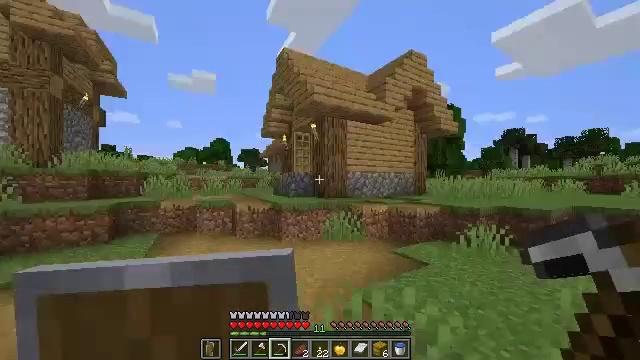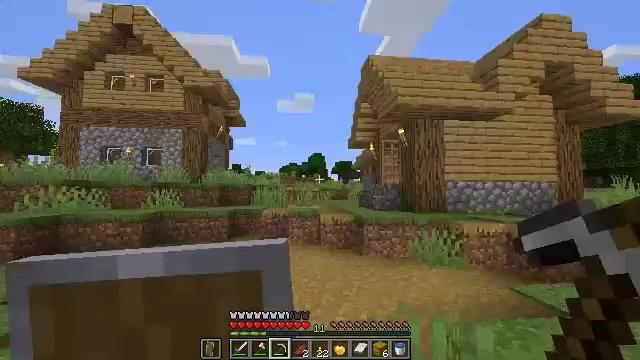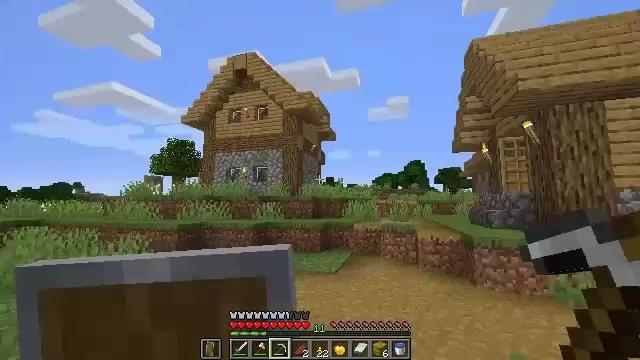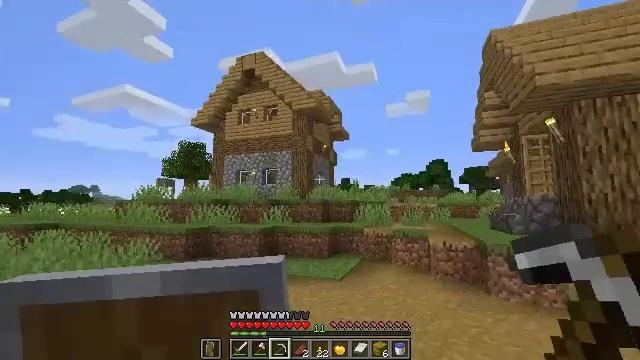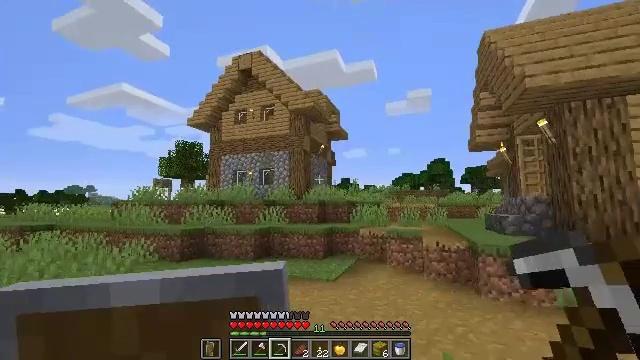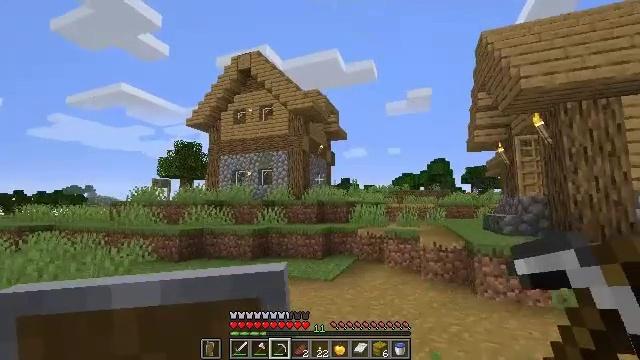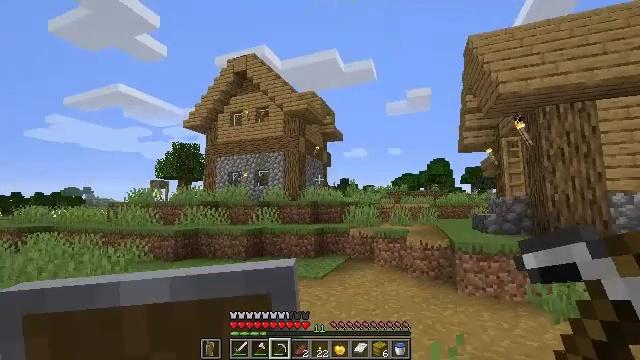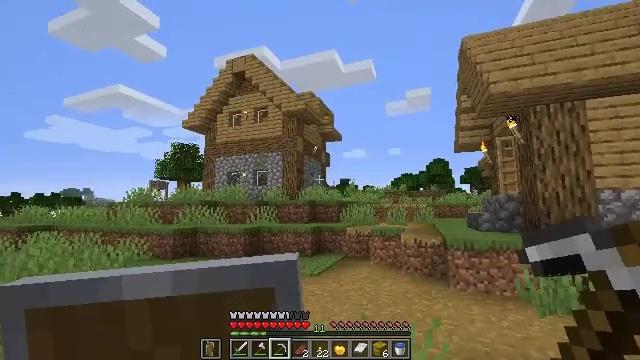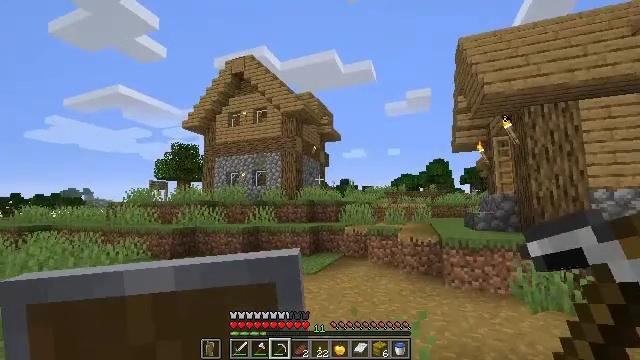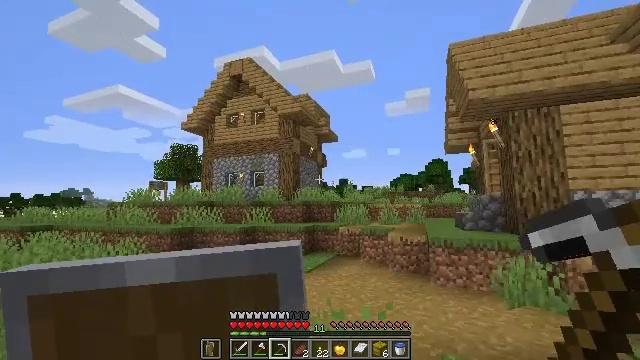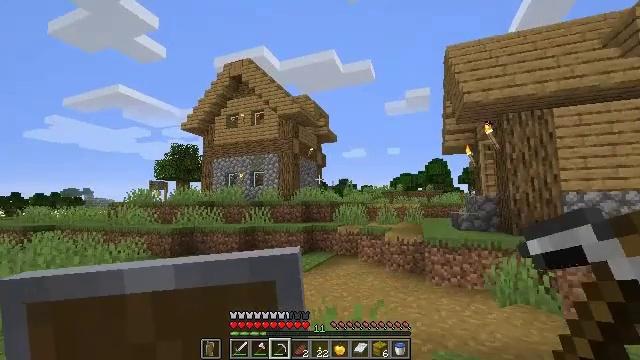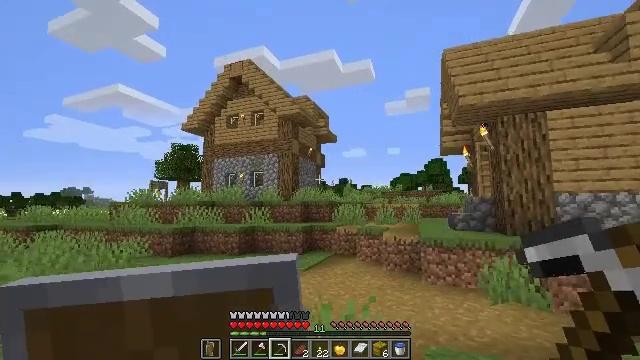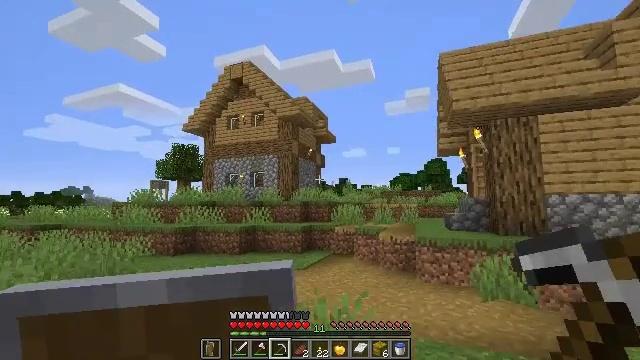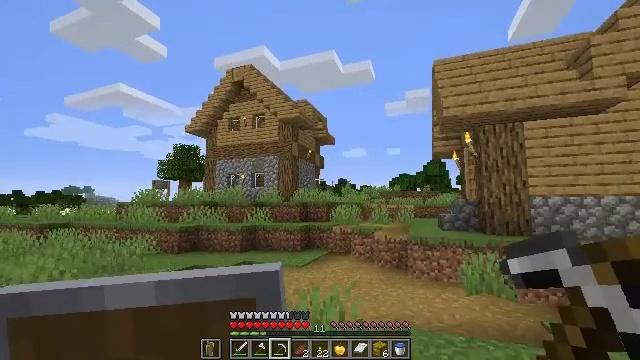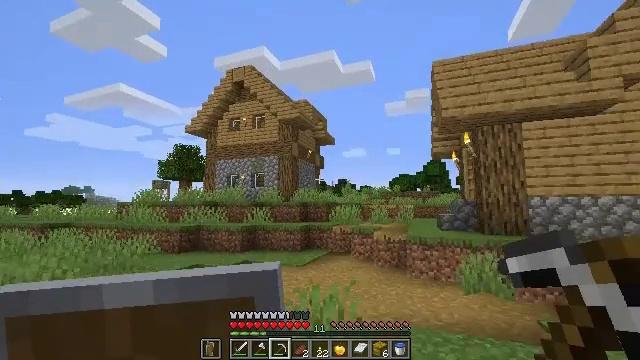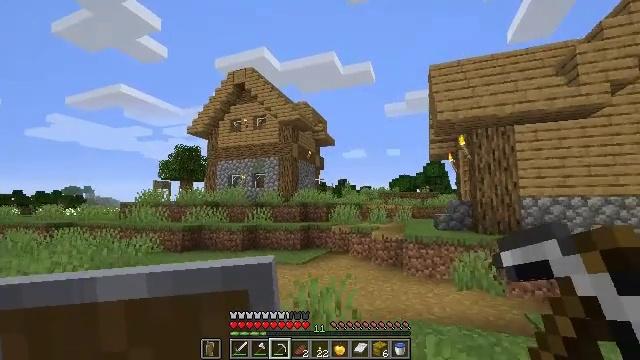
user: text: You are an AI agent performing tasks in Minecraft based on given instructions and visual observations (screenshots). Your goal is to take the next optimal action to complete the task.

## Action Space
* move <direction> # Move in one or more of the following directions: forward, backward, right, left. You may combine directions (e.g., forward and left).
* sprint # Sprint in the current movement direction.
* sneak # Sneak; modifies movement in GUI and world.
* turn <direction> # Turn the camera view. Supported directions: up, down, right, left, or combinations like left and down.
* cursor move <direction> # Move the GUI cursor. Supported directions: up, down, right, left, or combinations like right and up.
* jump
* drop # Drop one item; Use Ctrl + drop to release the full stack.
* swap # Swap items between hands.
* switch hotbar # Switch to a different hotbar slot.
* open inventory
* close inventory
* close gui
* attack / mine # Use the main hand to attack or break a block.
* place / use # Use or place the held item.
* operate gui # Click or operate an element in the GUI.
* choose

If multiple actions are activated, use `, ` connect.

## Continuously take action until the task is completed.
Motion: motion action
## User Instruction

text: Recycle the blast furnace by breaking it.
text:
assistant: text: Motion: move right, turn left and up
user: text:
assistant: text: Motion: move right, turn left and up
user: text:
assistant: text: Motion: move back and move right, turn left
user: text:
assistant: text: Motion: move back and move right
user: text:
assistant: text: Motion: move back and move right
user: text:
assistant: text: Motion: move back and move right
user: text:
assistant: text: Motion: move back and move right
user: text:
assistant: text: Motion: move back and move right
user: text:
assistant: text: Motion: move back
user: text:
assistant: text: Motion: move back
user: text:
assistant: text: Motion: move back
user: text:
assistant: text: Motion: move back
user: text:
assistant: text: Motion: move back
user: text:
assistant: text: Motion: move back
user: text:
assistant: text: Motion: move back
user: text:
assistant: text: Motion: move back
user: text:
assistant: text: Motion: move back
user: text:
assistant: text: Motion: move back
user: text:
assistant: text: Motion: move back
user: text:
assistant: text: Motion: turn right and down
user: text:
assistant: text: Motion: turn right and down
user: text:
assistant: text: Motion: move right, turn right and down
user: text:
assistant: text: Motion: move right, turn right
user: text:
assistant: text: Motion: move forward and move right
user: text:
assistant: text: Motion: move forward and move right
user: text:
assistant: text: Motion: move forward and move right
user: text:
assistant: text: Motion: move forward, turn right and up
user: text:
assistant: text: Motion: move forward, turn right
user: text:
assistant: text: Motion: move forward
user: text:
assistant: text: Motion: move forward, turn left